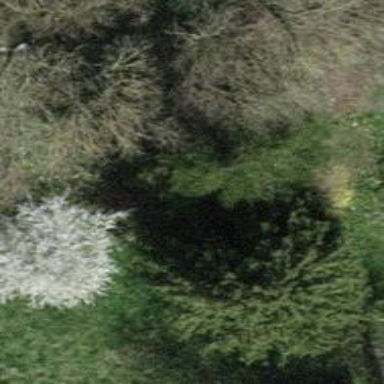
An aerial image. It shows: Evergreen needle-leaved tree.